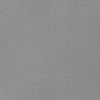
Label: dusty